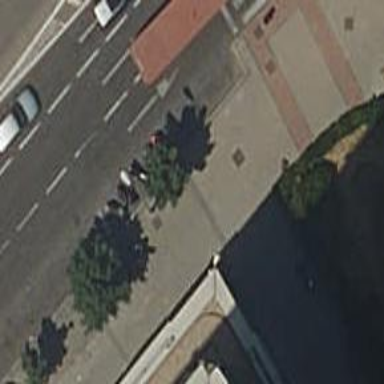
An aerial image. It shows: Motorcycle parking facility.